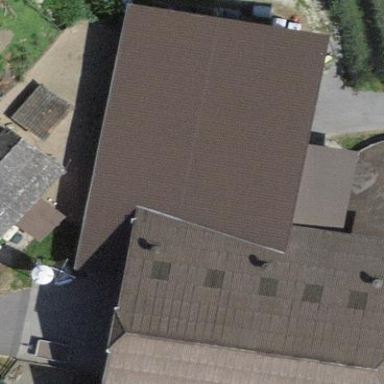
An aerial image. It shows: Farm building.